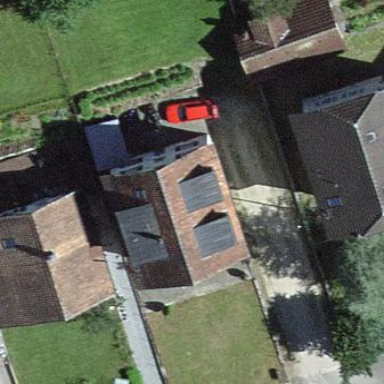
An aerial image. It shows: Residential building.